Question: I use
OS X Yosemite 10.10.2, Xcode 6.1.
I want to download iOS 7.1 simulator, but the simulator stuck to download

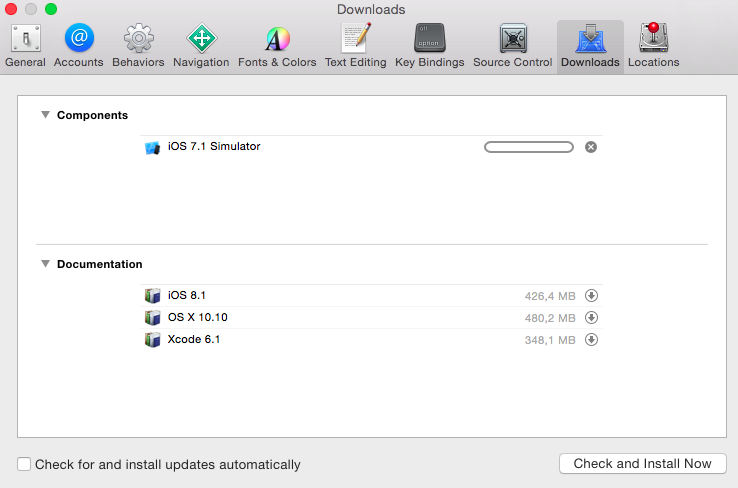
Answer: There is a known issue where the DLC download will be pended if you are running on battery. Please connect to to a power source to continue the download.